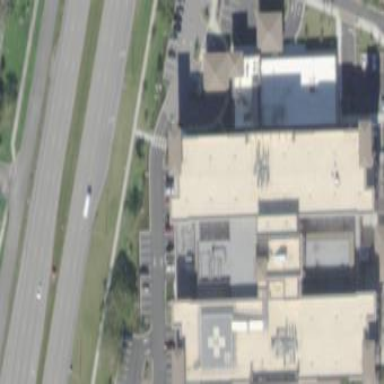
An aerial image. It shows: Hospital building.